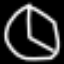
Label: clock